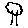
Label: tree